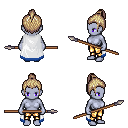
a pixel art fantasy rpg character, female body template, dark elf, purple skin, white trimmed cape, gold greaves, white blonde short topknot hairstyle, spear, four views (front, back, left, right), 2x2 character sprite sheet, small pixel art, hard edges, no anti-aliasing